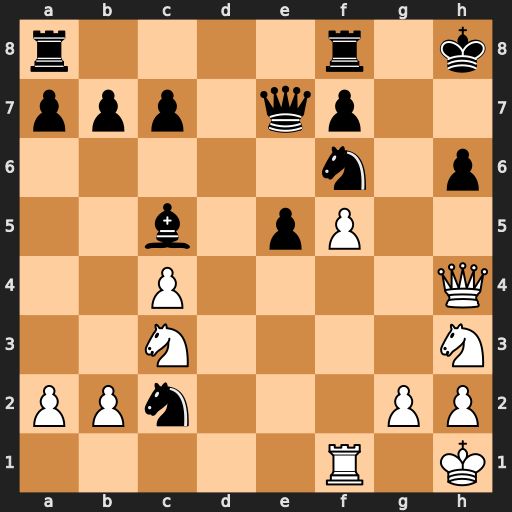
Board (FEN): r4r1k/ppp1qp2/5n1p/2b1pP2/2P4Q/2N4N/PPn3PP/5R1K
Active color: w
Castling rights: -
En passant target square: -
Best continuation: Qxh6+ Nh7 f6 Qxf6 Rxf6